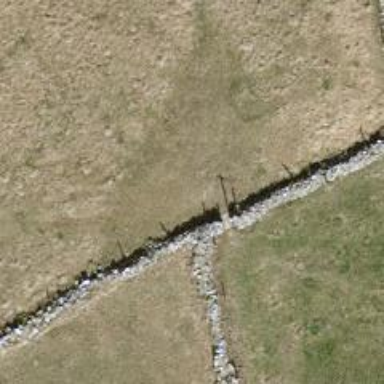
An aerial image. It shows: Wall made of dry stone.